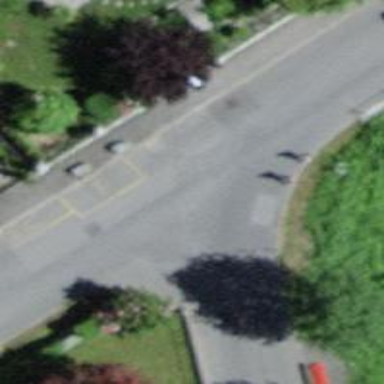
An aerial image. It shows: Smooth asphalt road in residential area.